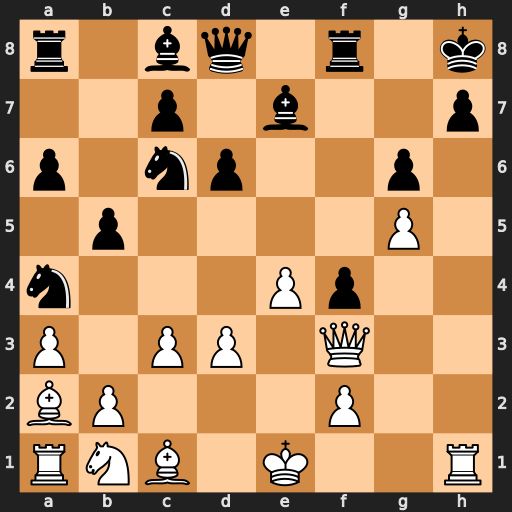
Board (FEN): r1bq1r1k/2p1b2p/p1np2p1/1p4P1/n3Pp2/P1PP1Q2/BP3P2/RNB1K2R
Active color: w
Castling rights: KQ
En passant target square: -
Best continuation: Rxh7+ Kxh7 Qh1+ Bh3 Qxh3+ Kg7 Qh6#